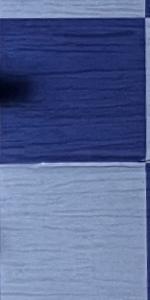
Label: Empty